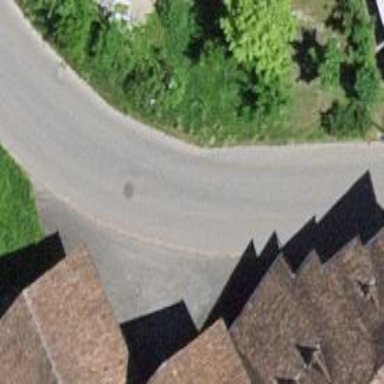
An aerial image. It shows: Unclassified road with asphalt surface.